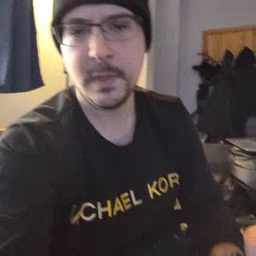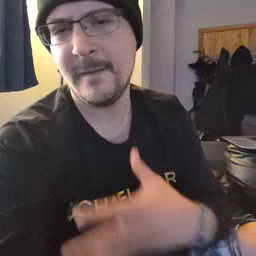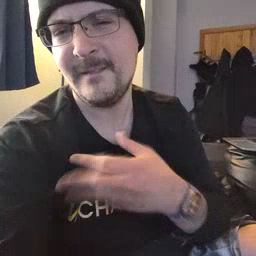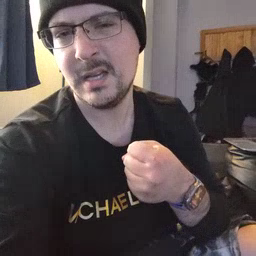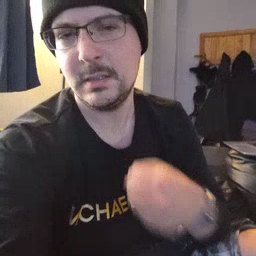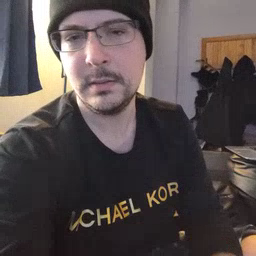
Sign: fast